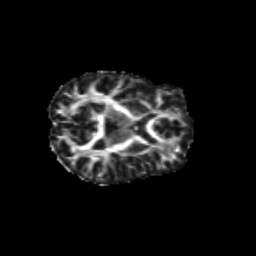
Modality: FA
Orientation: axial
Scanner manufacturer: siemens
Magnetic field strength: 3 T
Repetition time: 9.2 s
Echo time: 0.084 s